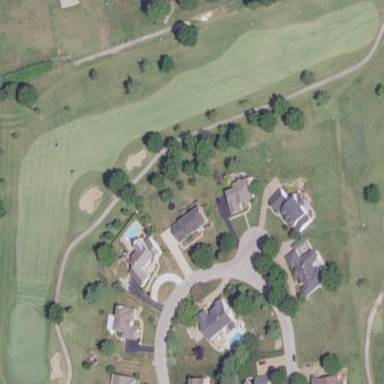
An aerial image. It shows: Golf fairway in the image.